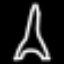
Label: The Eiffel Tower